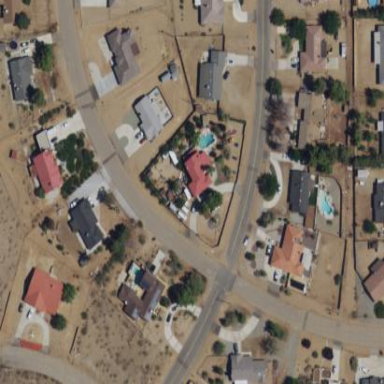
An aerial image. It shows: Residential area consisting of single-family homes.